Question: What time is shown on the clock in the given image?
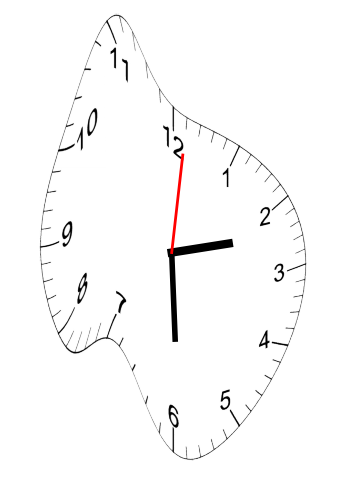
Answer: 02:30:01